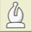
Piece: wB